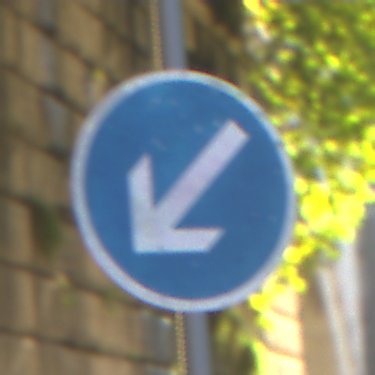
Verkehrszeichen: VorgeschriebeneVorbeifahrtLinks
Umgebung: Outdoor, Urban
Tageszeit: Midday
Wetter: Clear
Licht: Natural
Jahreszeit: NotSpecified
Kontrast: LowContrast